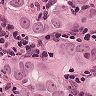
Metastatic tissue present: yes